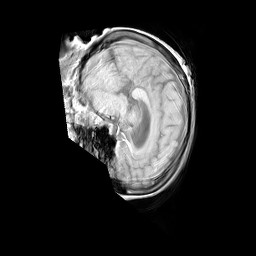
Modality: T1w
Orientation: sagittal
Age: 77
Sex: female
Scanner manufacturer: philips
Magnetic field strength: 3 T
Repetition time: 0.2907 s
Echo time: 0.002302 s